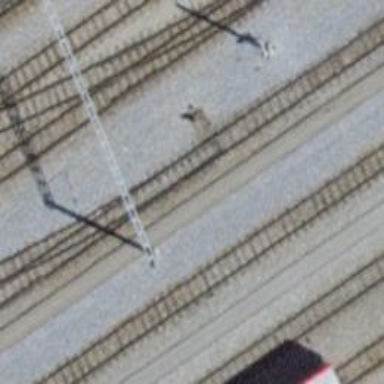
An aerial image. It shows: Railway switch.